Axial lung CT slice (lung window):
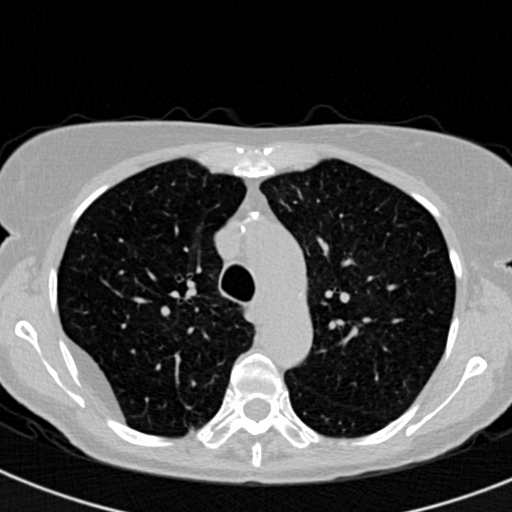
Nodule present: no